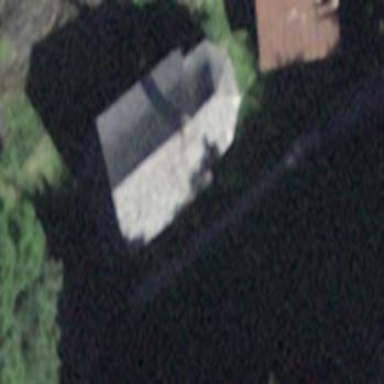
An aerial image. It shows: Building that is place of worship.